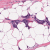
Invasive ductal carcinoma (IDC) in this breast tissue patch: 1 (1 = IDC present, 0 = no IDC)